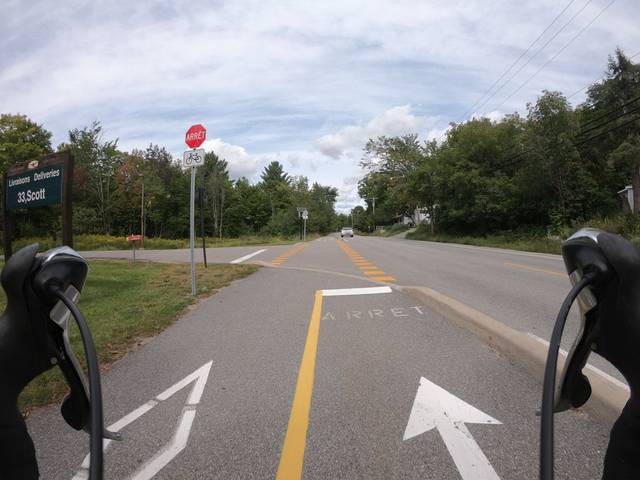
Region: Canada
Coordinates: 45.507, -75.812